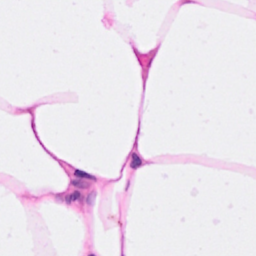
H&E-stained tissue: Breast